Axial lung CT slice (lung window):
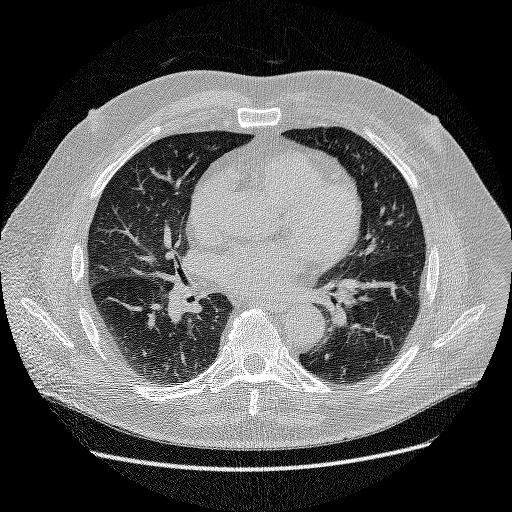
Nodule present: no